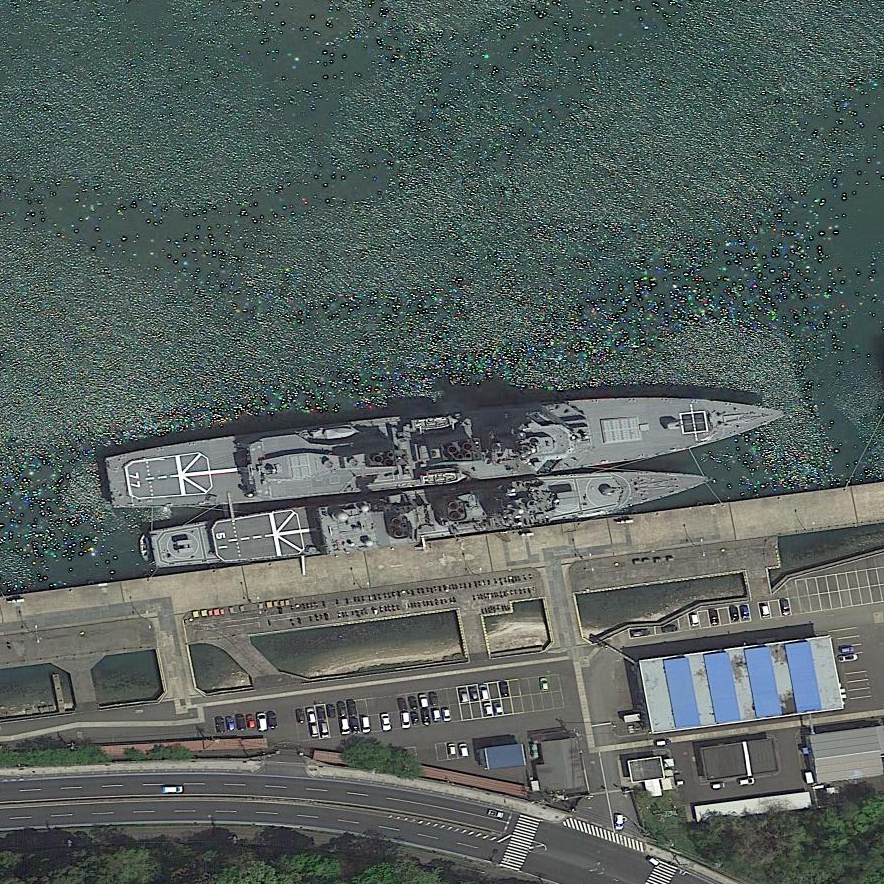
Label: destroyer